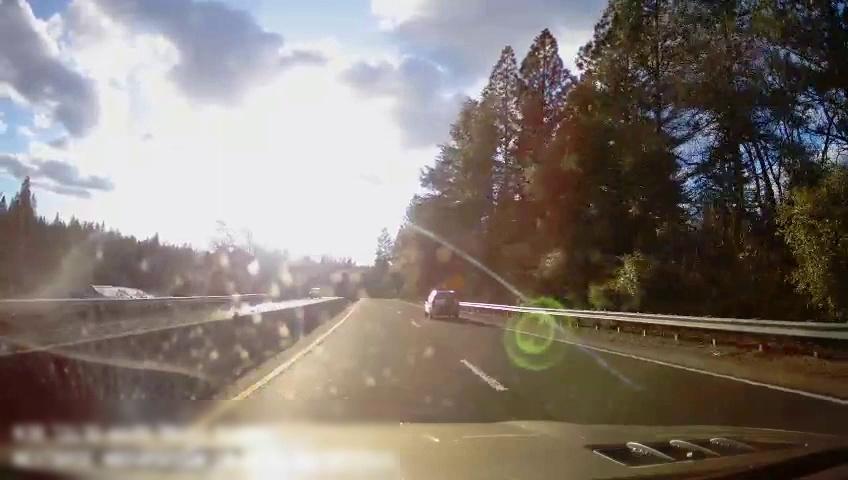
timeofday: Day
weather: Sunny
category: Drivable Space
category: Drivable Space
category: Vehicles | Truck
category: Vehicles | Car
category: Lanes | Alternate Lane
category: Lanes | Current Lane
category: Lanes | Alternate Lane